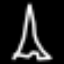
Label: The Eiffel Tower